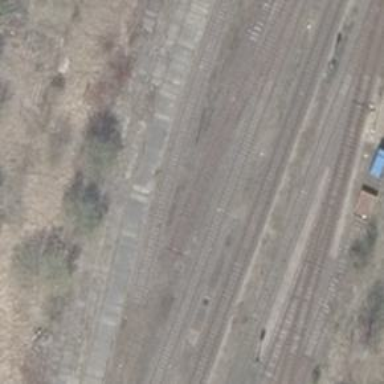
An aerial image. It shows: Railway spur service.